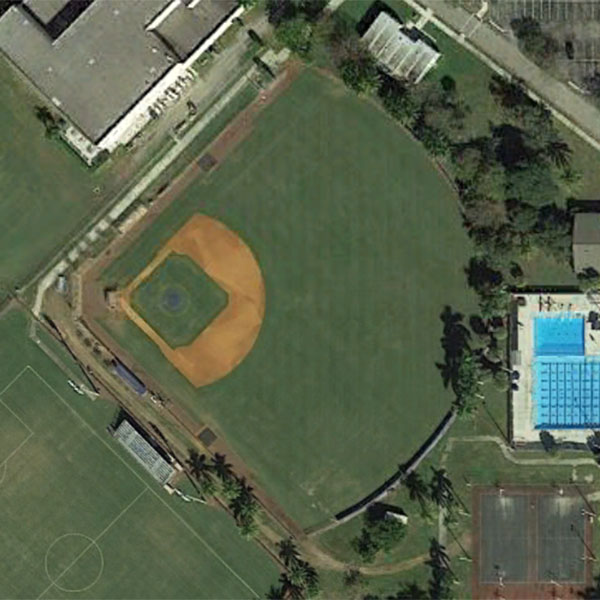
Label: BaseballField